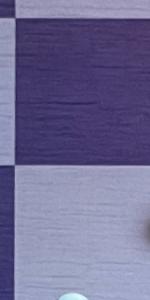
Label: Empty